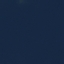
Label: SeaLake